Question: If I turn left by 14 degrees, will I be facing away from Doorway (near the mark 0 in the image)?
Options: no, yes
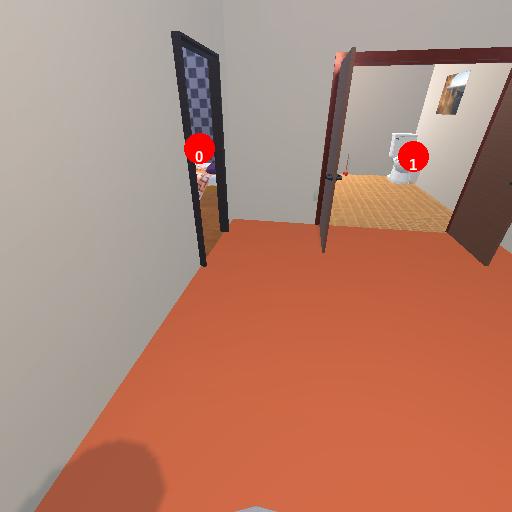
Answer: no